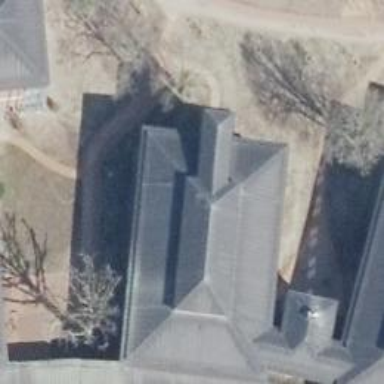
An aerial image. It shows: Service building.